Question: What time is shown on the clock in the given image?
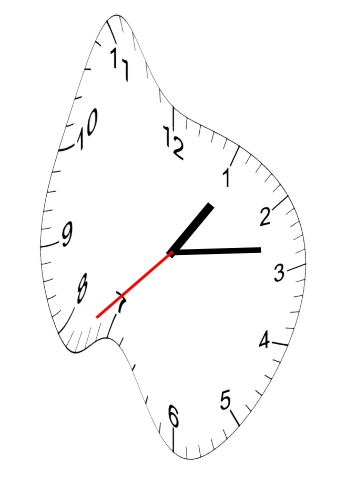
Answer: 01:13:38